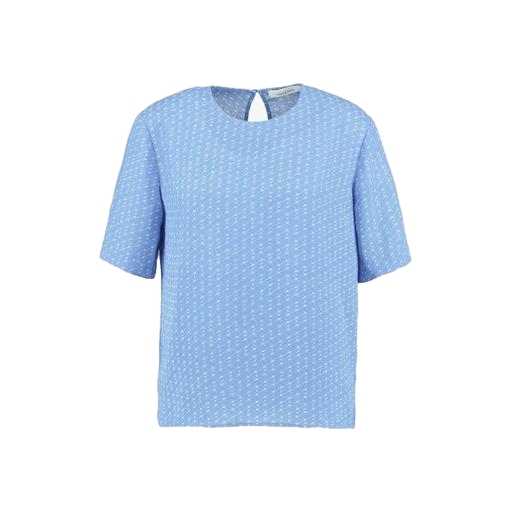
blue printed t-shirt, blue tee printed shirt, blue short-sleeved blouse, white background